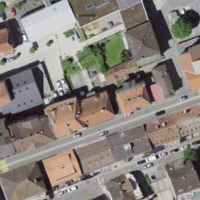
EUNIS habitat code: 54
Species observed at this site:
Columba livia